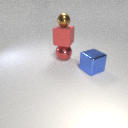
small brown metal sphere above large red rubber cube